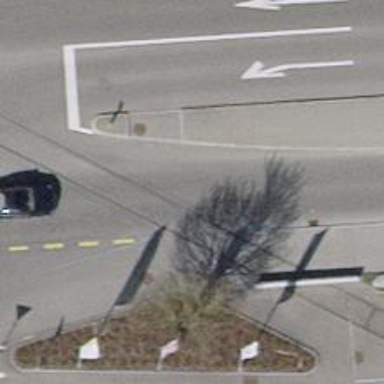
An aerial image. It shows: Asphalt path with crossing.